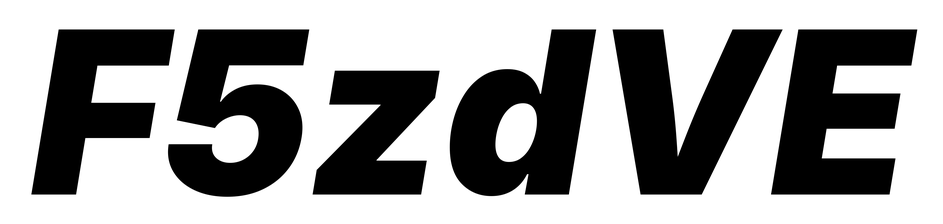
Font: Inter-Italic_Black_Italic